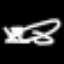
Label: airplane